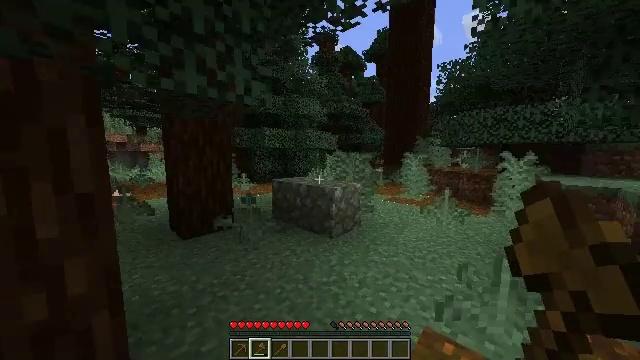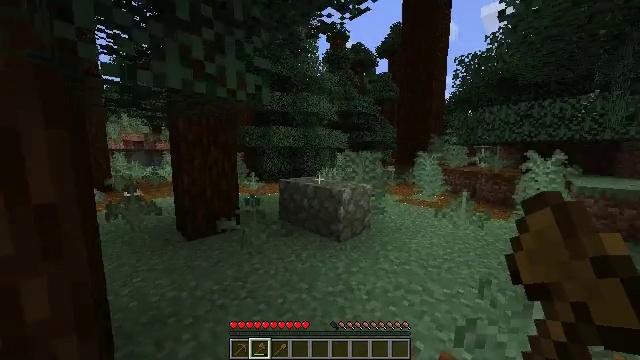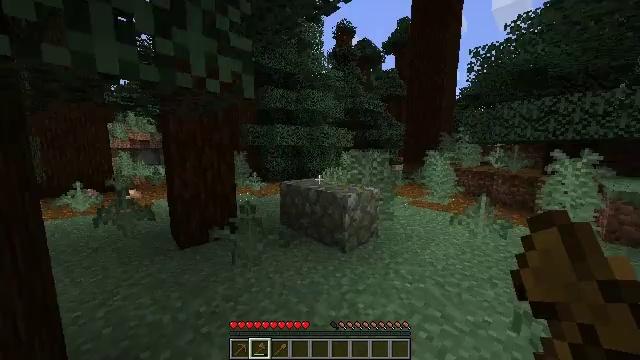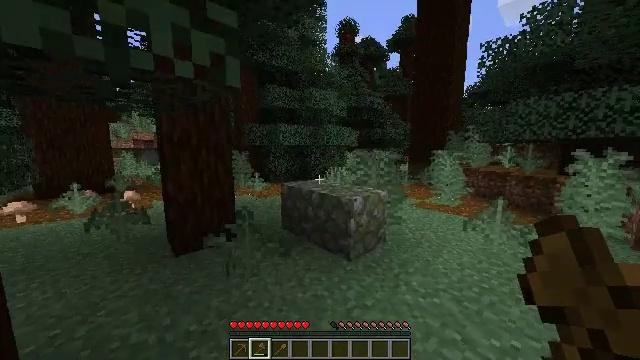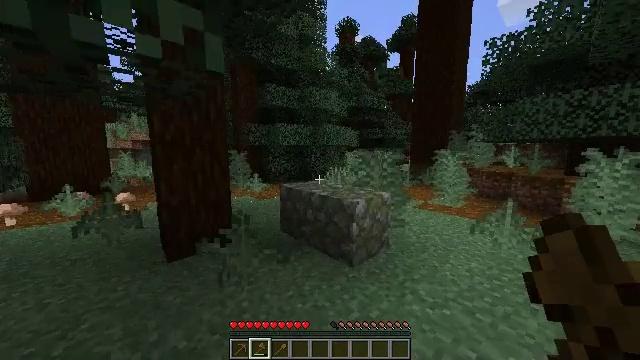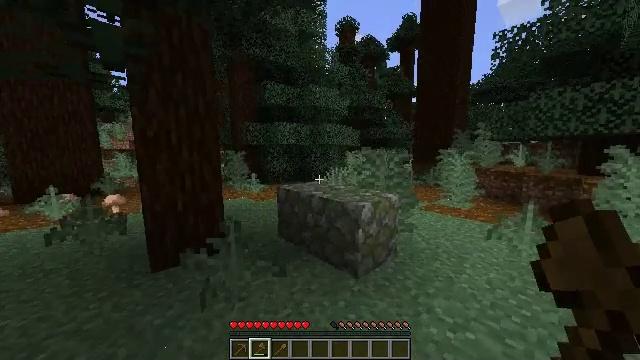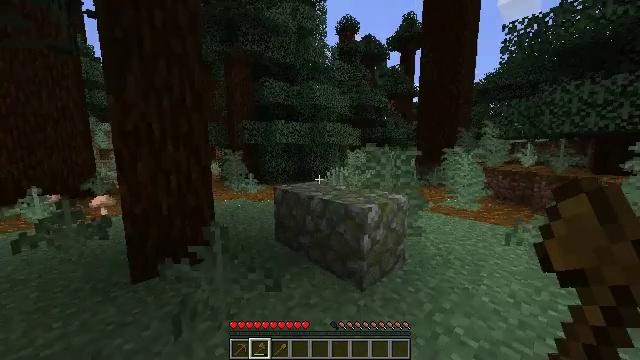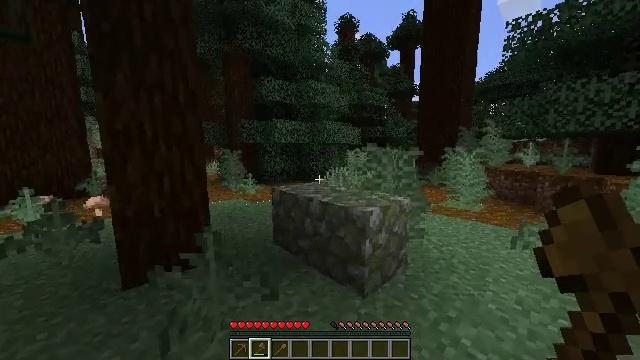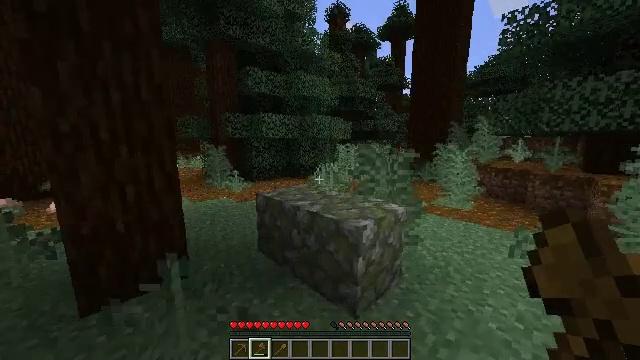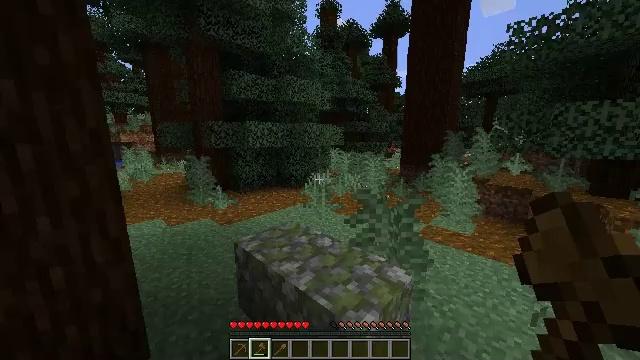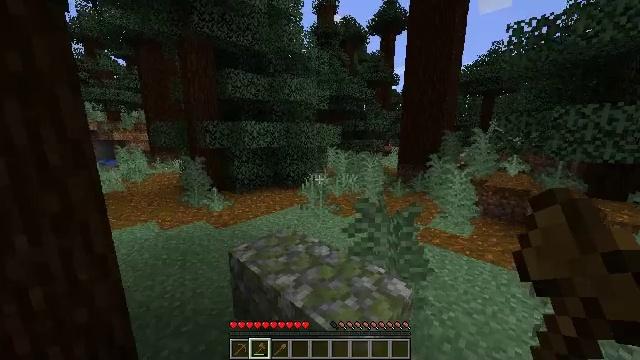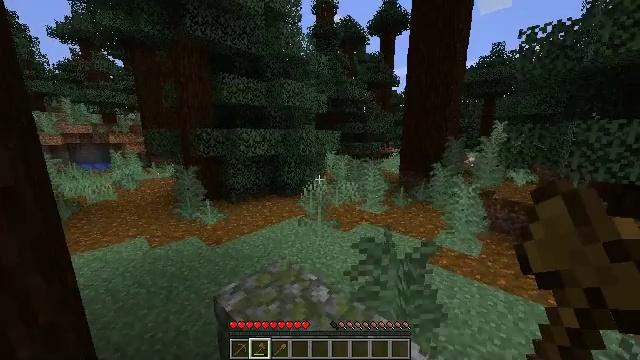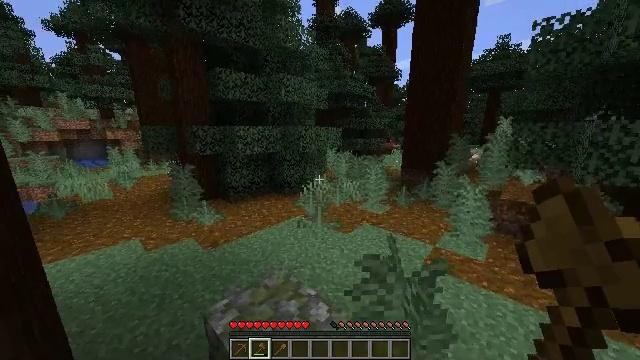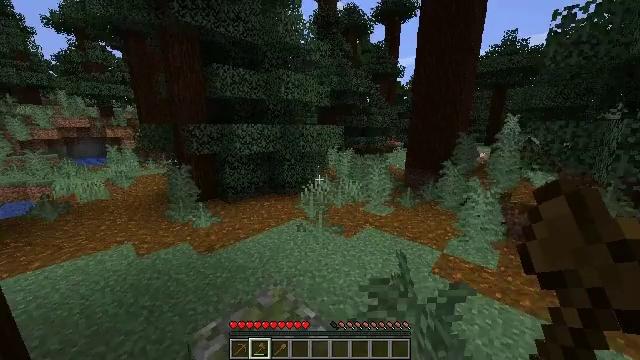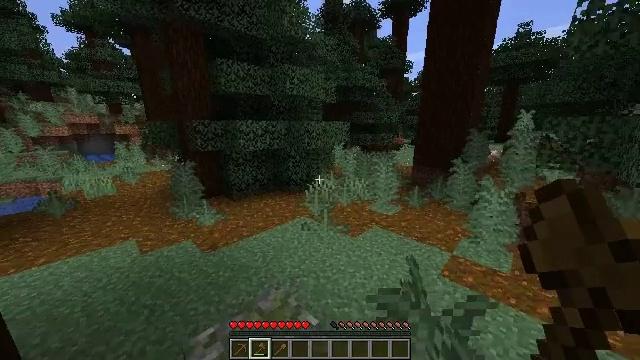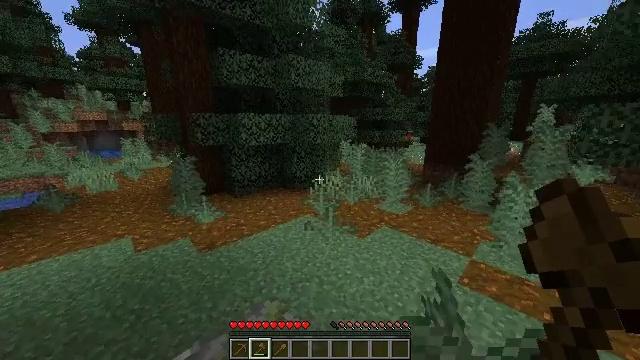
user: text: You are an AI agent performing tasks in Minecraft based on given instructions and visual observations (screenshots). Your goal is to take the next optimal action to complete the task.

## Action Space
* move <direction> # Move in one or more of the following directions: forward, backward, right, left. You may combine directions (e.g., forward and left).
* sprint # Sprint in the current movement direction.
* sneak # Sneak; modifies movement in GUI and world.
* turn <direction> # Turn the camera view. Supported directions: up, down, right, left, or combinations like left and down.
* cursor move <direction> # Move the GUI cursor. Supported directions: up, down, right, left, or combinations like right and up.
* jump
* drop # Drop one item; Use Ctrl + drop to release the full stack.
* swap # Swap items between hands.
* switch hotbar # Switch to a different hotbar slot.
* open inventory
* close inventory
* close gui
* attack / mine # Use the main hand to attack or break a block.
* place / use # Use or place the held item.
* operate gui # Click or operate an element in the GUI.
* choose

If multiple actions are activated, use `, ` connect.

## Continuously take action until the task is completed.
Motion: motion action
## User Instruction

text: Mine the mossy cobblestone underground.
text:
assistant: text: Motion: move forward, sprint, turn left
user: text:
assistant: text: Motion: move forward, sprint, turn left
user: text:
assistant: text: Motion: move forward, sprint
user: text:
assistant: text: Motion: move forward, sprint
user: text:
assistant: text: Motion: move forward, sprint
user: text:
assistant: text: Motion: move forward, sprint
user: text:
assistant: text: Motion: move forward, sprint
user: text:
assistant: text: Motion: move forward, sprint, turn right and down, jump
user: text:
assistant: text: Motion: move forward, sprint, turn right and down, jump
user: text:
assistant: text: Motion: move forward and move right, sprint, jump
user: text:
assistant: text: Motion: move forward and move right, sprint, jump
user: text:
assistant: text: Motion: move forward, sprint, turn down
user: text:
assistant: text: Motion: move forward, sprint
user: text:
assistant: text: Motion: move forward, sprint, turn left
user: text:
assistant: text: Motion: move forward, sprint, turn left
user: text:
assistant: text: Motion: move forward, sprint, turn left
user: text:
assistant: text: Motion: move forward, sprint, turn left
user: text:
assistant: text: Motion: move forward, sprint
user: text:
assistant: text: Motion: move forward, sprint, jump
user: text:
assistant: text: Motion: move forward, sprint, turn right, jump
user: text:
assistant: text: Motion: move forward, sprint, turn right and up, jump
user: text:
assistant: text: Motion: move forward, sprint, turn right
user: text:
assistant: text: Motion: move forward, sprint, turn right
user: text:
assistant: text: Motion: move forward, sprint
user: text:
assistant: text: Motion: move forward, sprint
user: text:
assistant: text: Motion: move forward, sprint
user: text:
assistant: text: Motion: move forward, sprint
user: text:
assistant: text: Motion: move forward, sprint
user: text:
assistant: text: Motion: move forward, sprint
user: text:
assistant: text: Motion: move forward, sprint